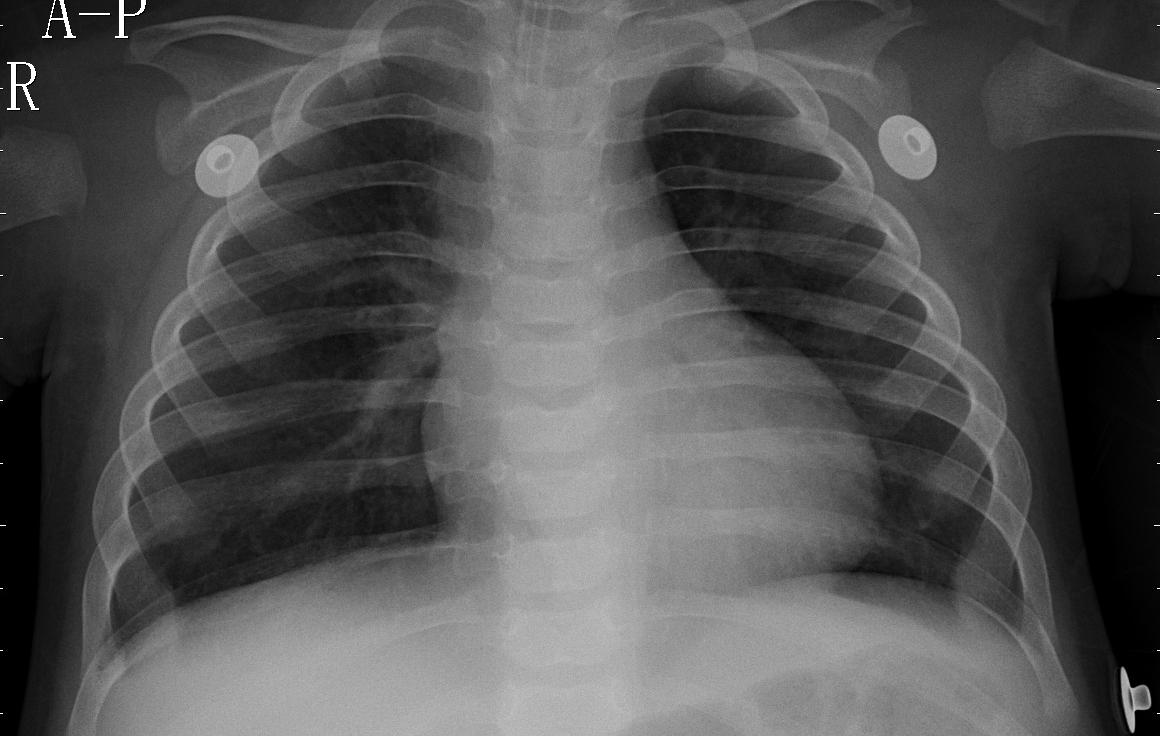
Diagnosis: PNEUMONIA